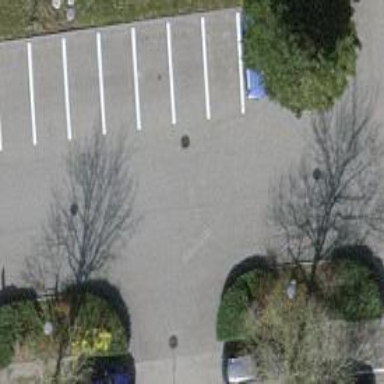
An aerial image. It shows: Road serving as parking aisle.